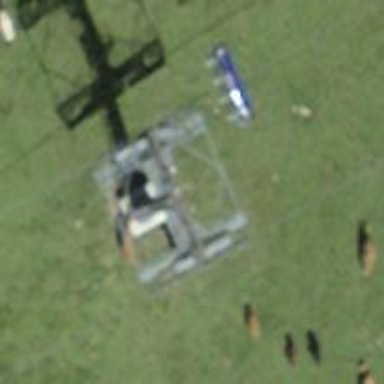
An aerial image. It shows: Pylon for aerialway.